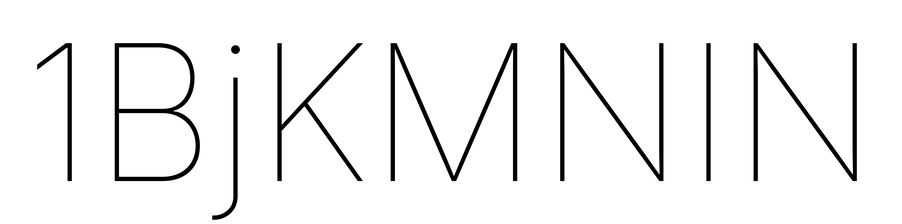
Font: Inter_Thin